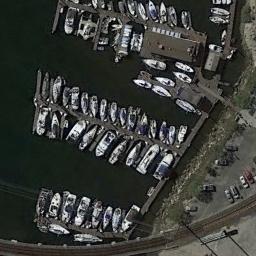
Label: harbor